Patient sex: M
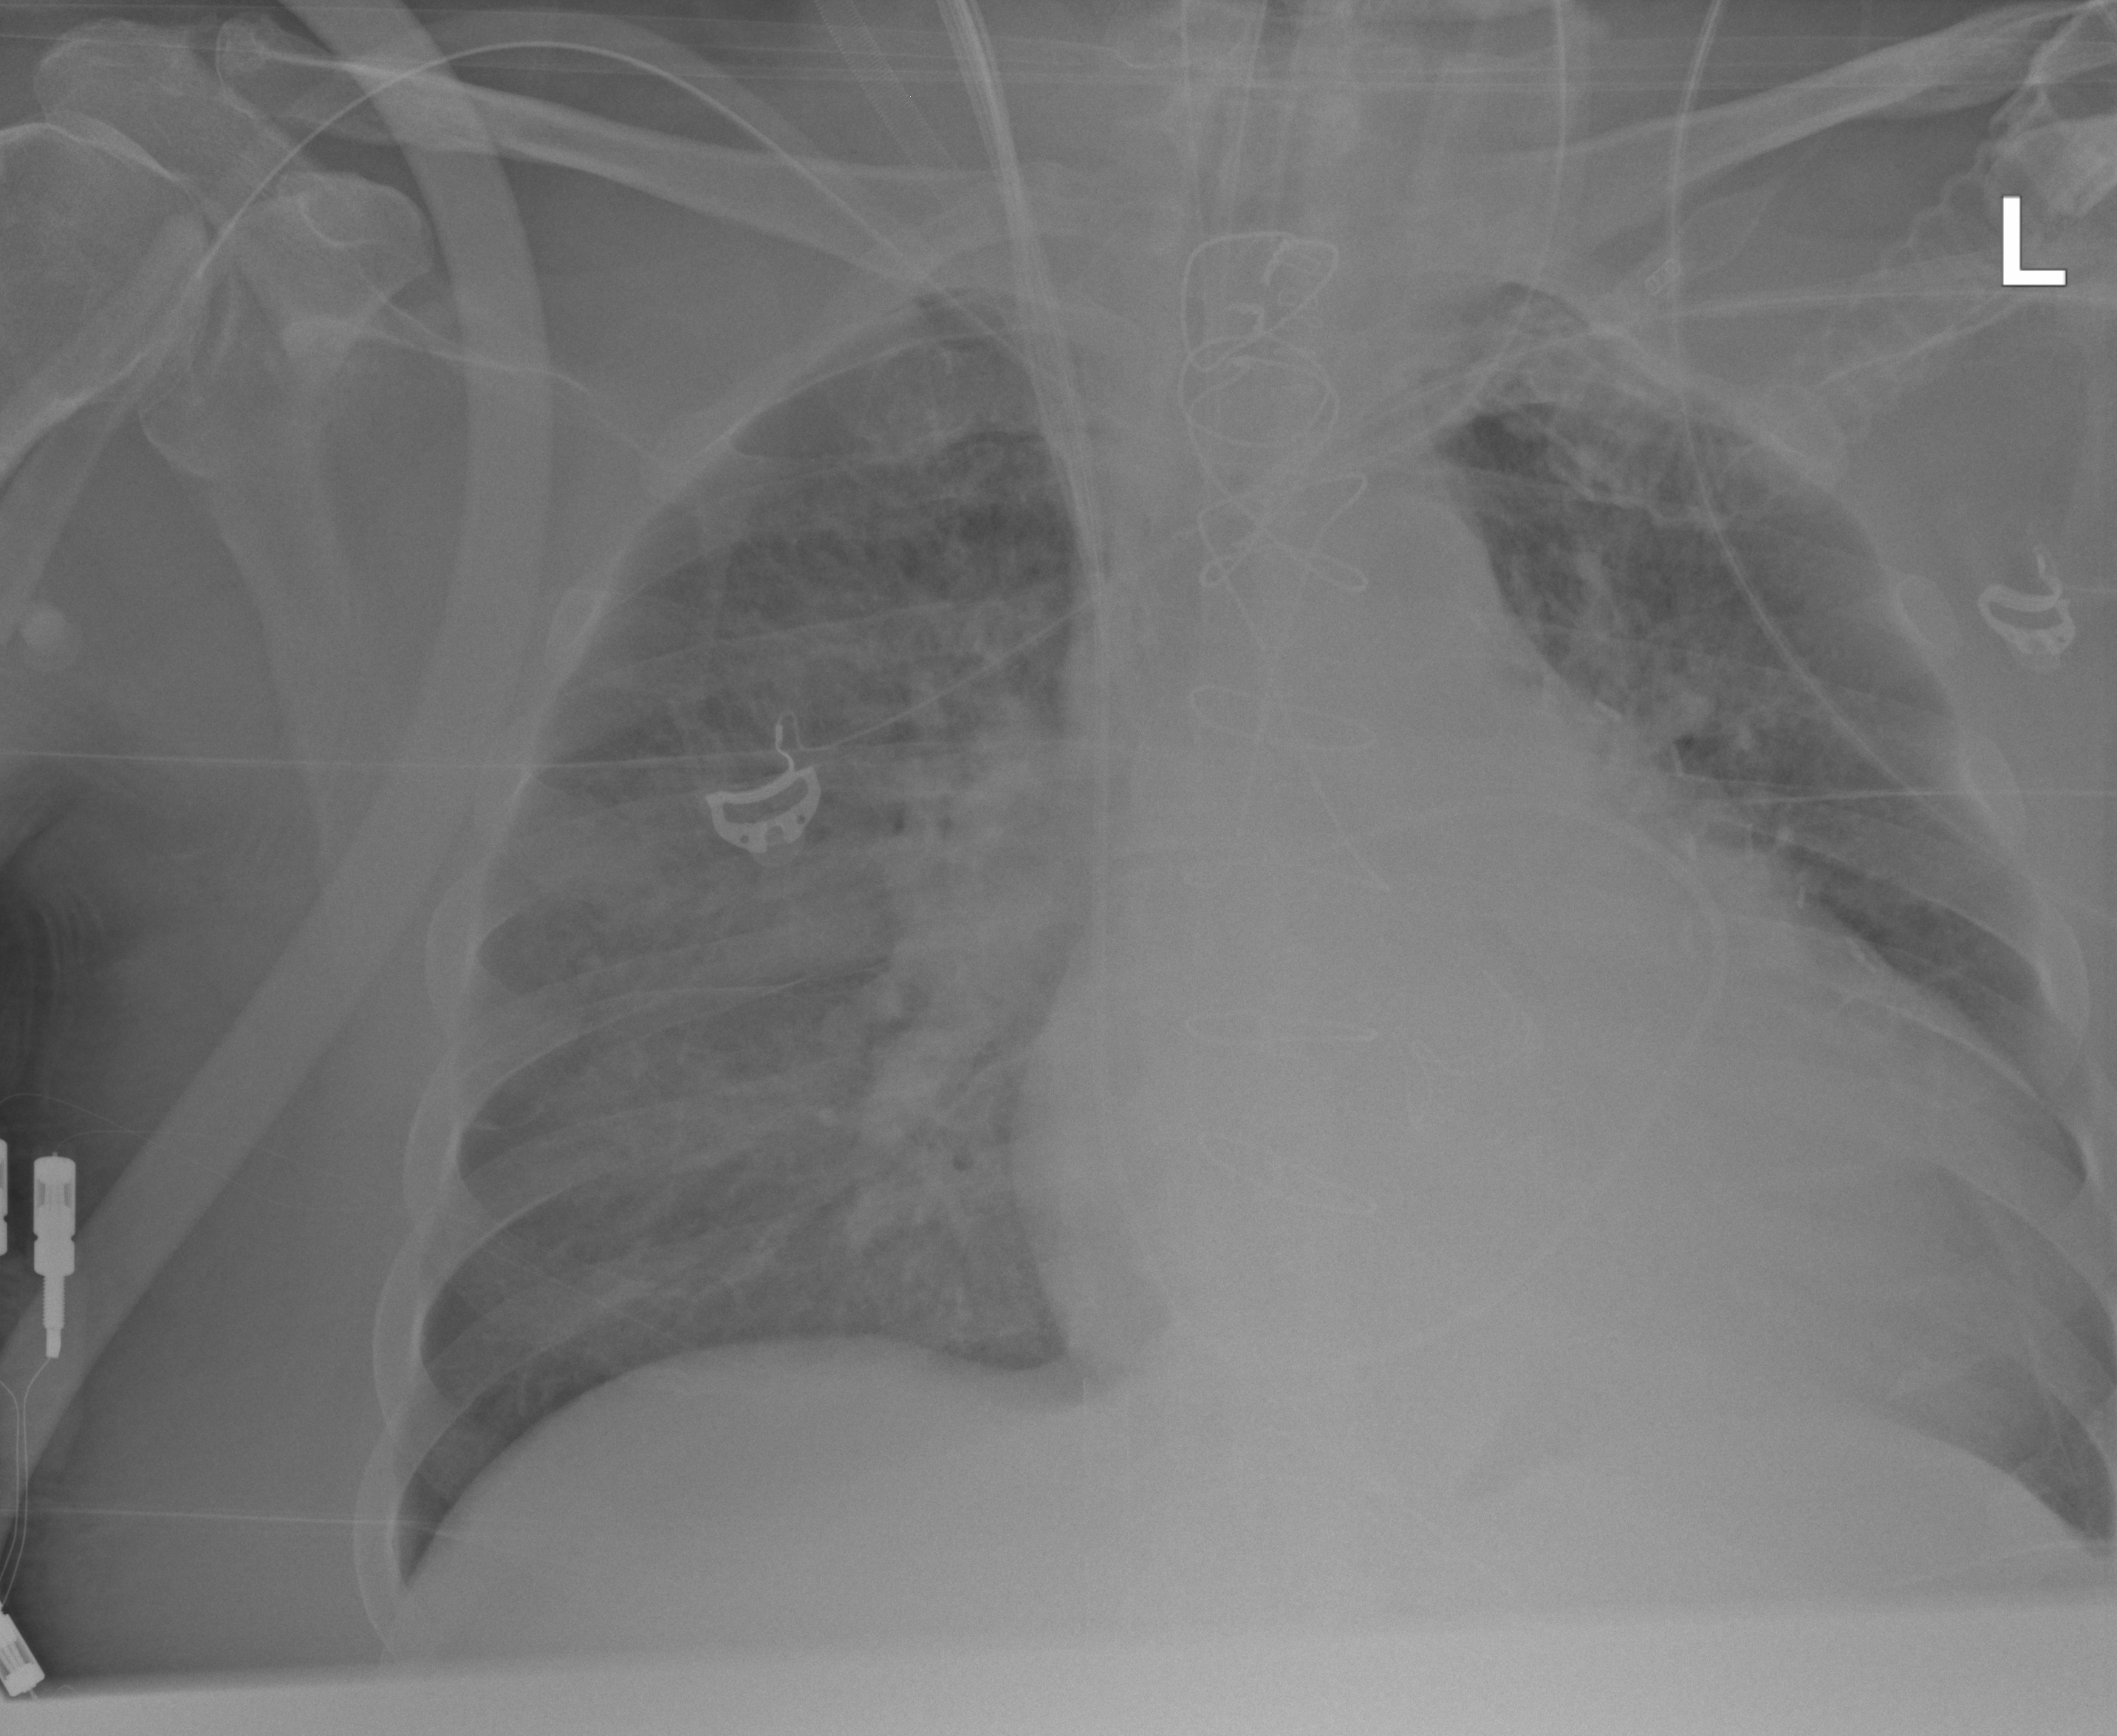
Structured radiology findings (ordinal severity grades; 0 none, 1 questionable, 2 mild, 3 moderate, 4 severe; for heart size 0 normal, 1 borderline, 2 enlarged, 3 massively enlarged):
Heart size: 2
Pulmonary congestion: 3
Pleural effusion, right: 0
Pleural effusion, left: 0
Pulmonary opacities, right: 3
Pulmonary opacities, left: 2
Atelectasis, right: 2
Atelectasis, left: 2